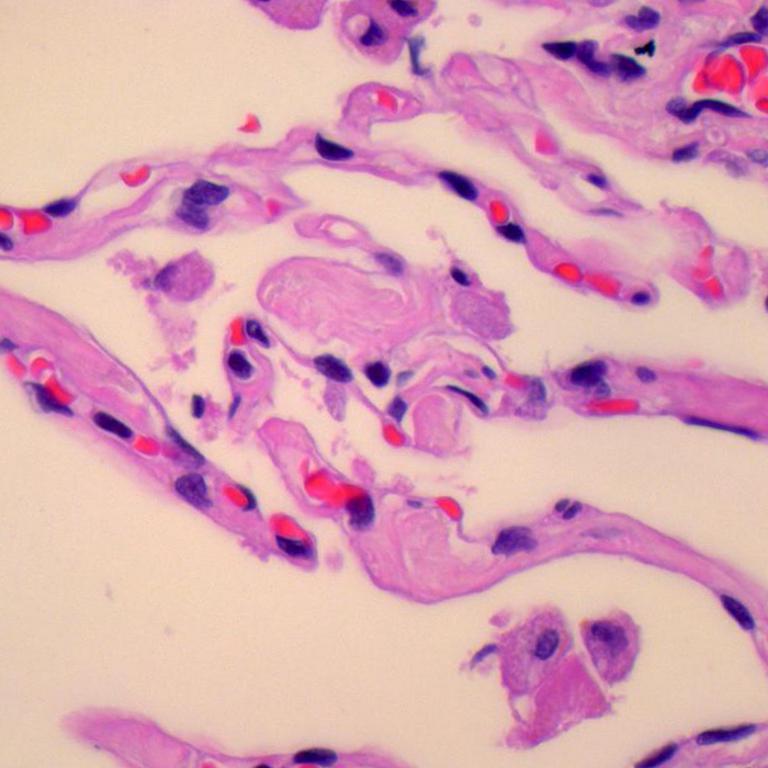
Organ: lung
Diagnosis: benign